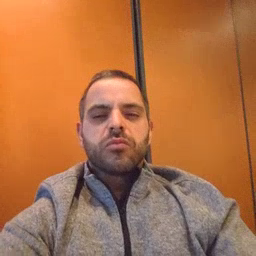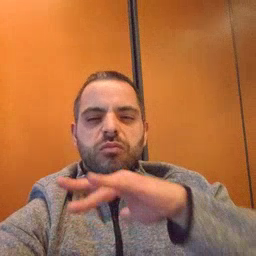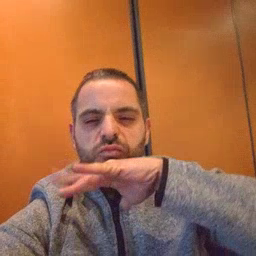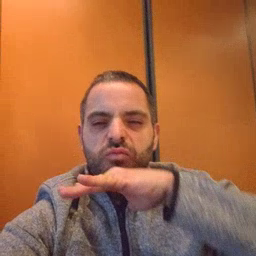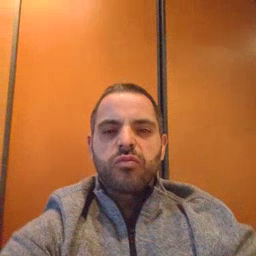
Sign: dirty